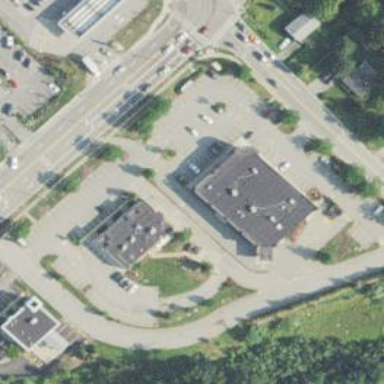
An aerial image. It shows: Retail building.